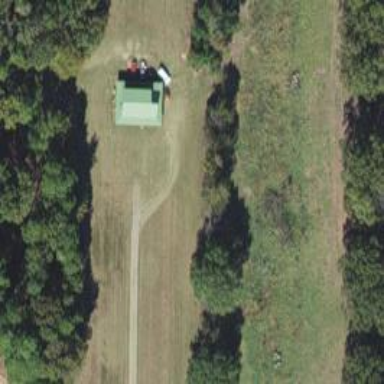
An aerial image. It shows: Driveway.